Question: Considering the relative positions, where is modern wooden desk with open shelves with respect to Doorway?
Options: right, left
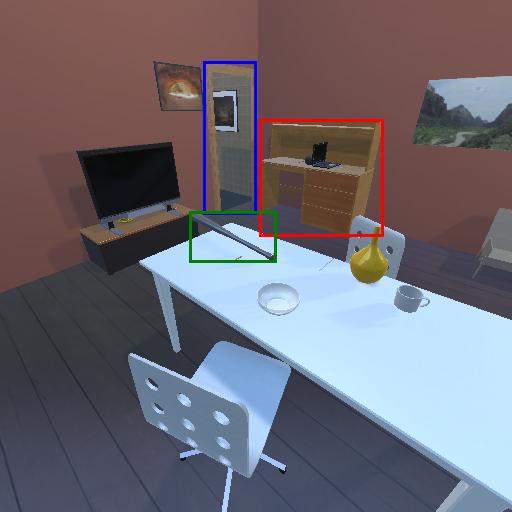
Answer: right